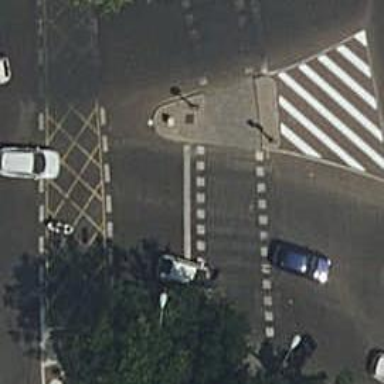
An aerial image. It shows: Traffic signals at road crossing.